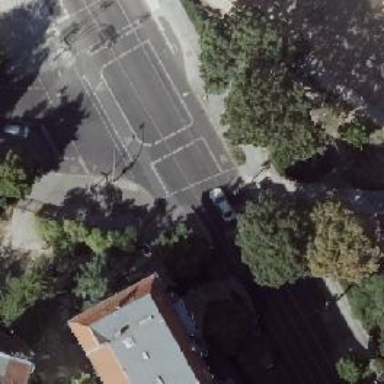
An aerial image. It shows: Tertiary road with asphalt surface. It has sidewalks on both sides and exclusive cycle lanes on both sides as well.